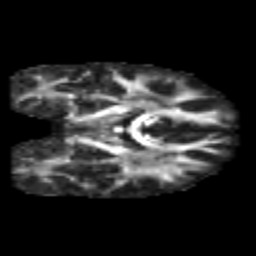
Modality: FA
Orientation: coronal
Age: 28
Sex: male
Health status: healthy